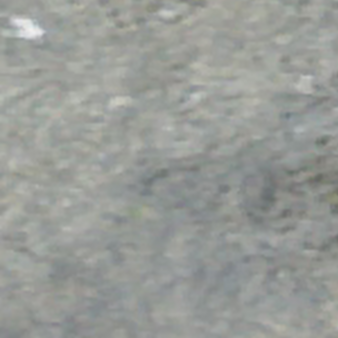
Label: other